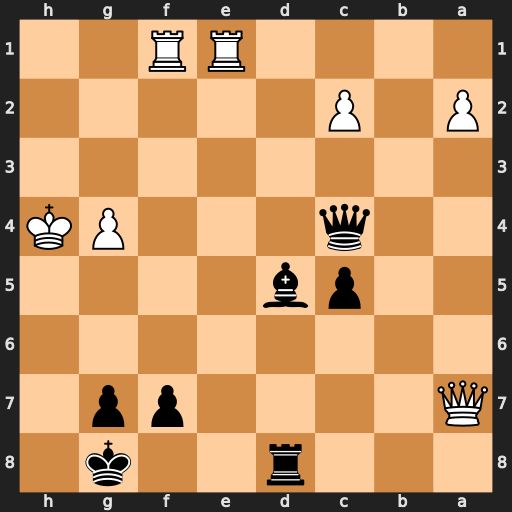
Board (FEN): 3r2k1/Q4pp1/8/2pb4/2q3PK/8/P1P5/4RR2
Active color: b
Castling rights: -
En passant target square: -
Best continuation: Be6 Rxe6 Qxf1